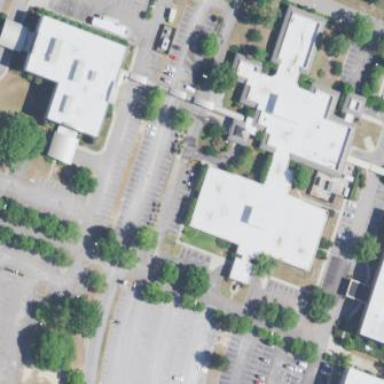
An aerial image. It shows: Clinic building.